Interaction volume radius: 5 \u00c5
Interaction volume height: 10 \u00c5
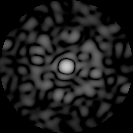
Disorder parameter: 0.8714